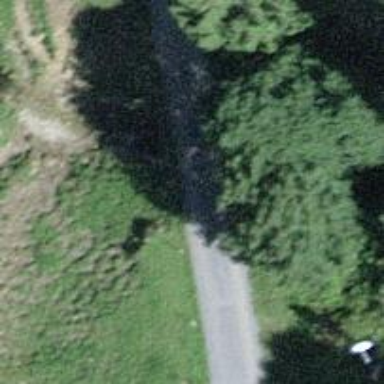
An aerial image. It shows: Unclassified road with asphalt surface. The road is on bridge with high-quality grading.